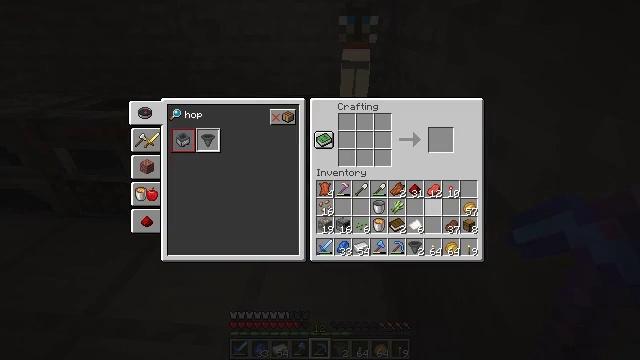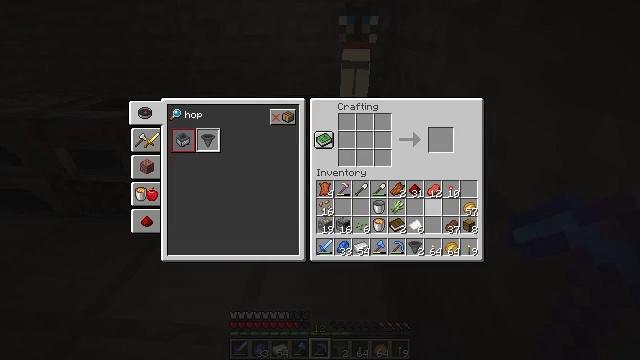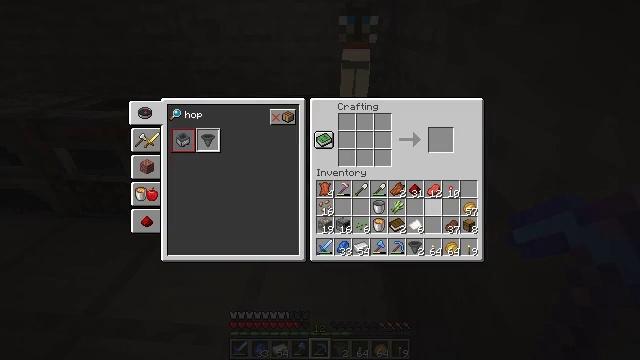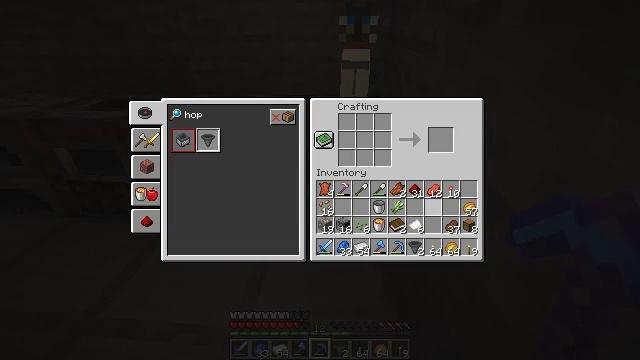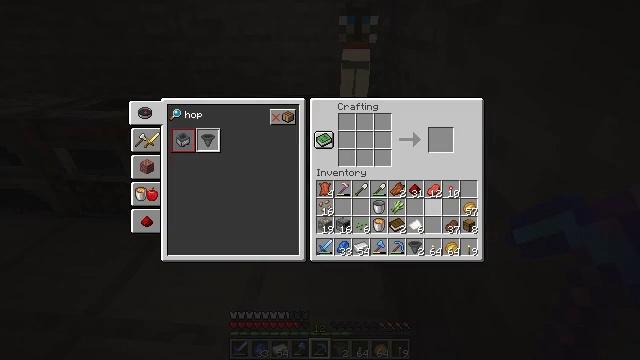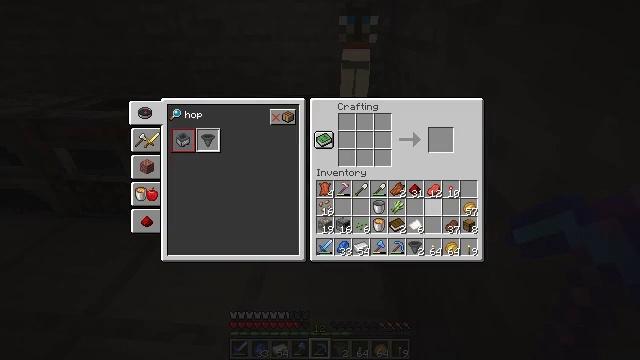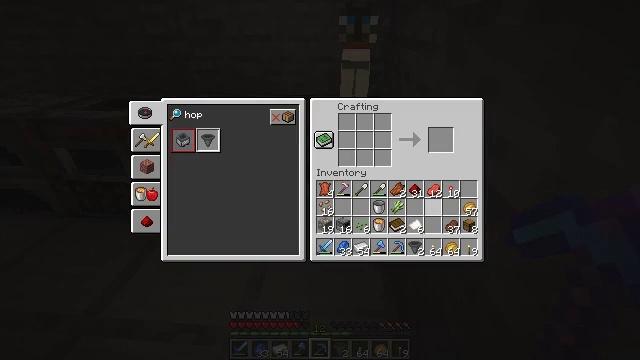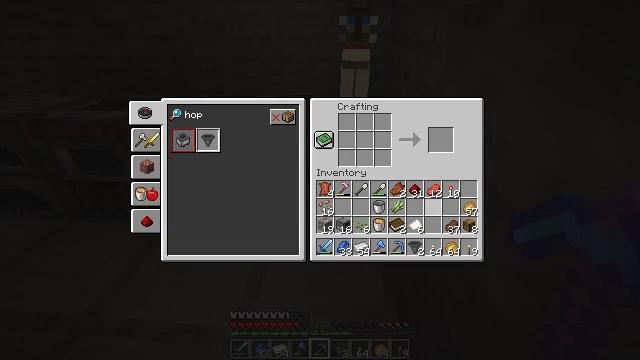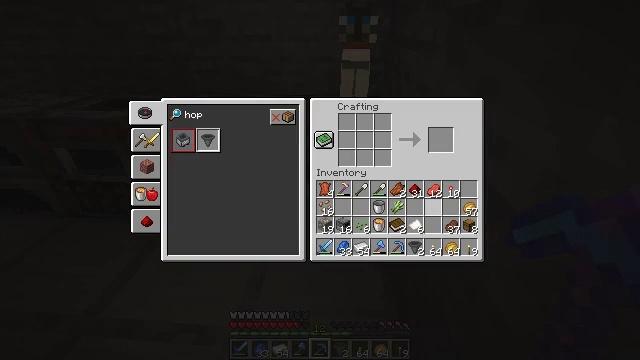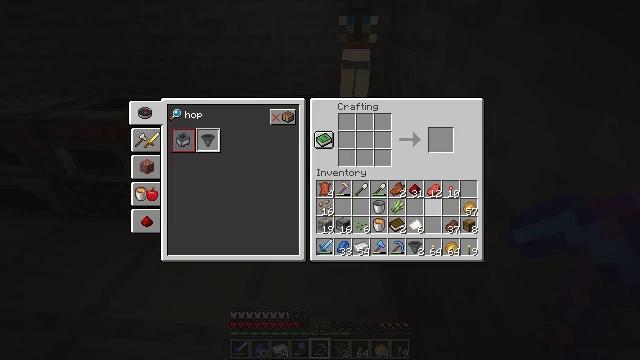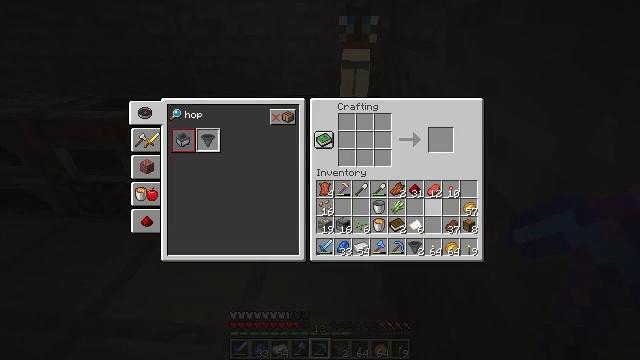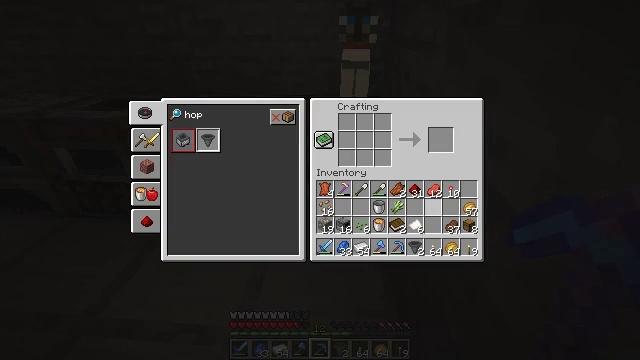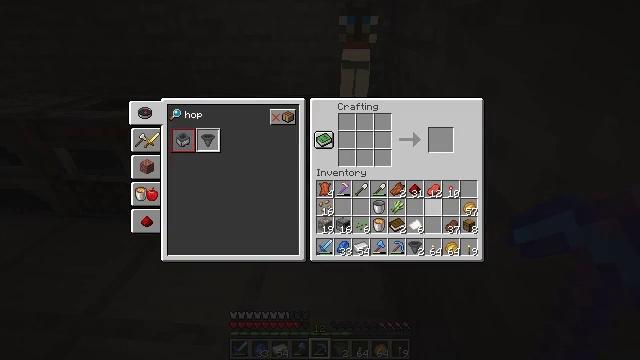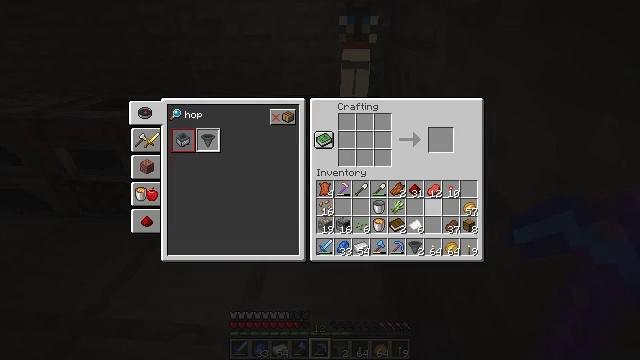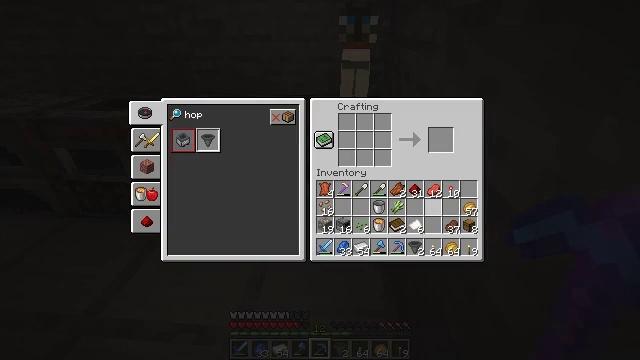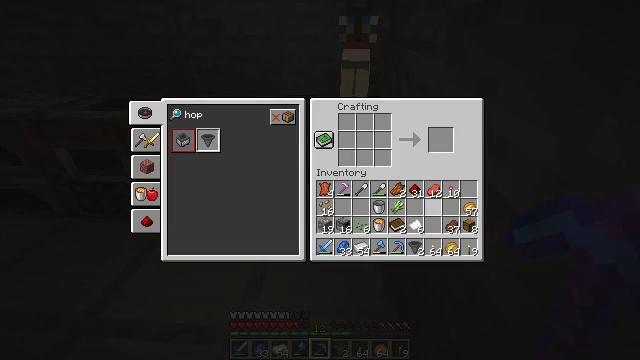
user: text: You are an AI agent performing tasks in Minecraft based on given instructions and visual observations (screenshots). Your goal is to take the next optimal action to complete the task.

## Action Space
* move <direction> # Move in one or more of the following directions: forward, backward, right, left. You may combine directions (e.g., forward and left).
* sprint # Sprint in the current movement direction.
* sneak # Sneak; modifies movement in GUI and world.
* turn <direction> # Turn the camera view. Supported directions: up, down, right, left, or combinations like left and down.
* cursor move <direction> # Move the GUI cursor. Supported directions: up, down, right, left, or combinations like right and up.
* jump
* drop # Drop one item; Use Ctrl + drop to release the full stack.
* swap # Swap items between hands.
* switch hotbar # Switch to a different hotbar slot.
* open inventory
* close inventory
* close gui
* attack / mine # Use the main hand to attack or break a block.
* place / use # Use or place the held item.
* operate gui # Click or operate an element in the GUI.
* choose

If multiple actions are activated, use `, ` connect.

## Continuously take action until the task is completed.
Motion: motion action
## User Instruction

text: Use iron ingots at the crafting table to make a minecart.
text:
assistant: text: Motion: no_op
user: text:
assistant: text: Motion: no_op
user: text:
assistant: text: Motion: no_op
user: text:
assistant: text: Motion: no_op
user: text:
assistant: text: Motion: no_op
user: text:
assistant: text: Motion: no_op
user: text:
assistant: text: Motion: no_op
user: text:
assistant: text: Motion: no_op
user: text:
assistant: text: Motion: no_op
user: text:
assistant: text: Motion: no_op
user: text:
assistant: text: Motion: no_op
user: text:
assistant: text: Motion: no_op
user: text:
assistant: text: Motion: no_op
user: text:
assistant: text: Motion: no_op
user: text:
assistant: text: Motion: no_op
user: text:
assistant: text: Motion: no_op
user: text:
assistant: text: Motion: no_op
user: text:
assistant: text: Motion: no_op
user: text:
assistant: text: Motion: no_op
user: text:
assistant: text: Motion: no_op
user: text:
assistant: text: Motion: no_op
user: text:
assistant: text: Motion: no_op
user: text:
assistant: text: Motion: no_op
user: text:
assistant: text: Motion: no_op
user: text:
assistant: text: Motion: no_op
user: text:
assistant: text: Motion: no_op
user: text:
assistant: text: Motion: no_op
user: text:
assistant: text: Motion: no_op
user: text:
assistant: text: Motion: no_op
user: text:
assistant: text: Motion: no_op